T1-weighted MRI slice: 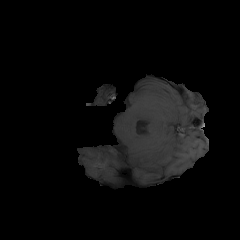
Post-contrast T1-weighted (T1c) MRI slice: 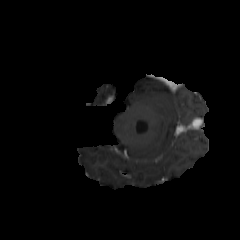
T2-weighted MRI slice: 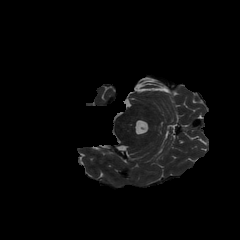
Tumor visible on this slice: no